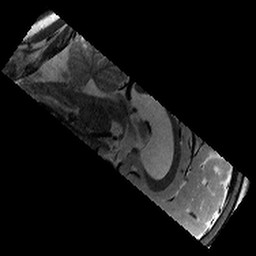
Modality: T2w
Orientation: sagittal
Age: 12
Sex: male
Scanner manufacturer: siemens
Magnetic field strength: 3 T
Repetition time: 8.46 s
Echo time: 0.067 s